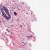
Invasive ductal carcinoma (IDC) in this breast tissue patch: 1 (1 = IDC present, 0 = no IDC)